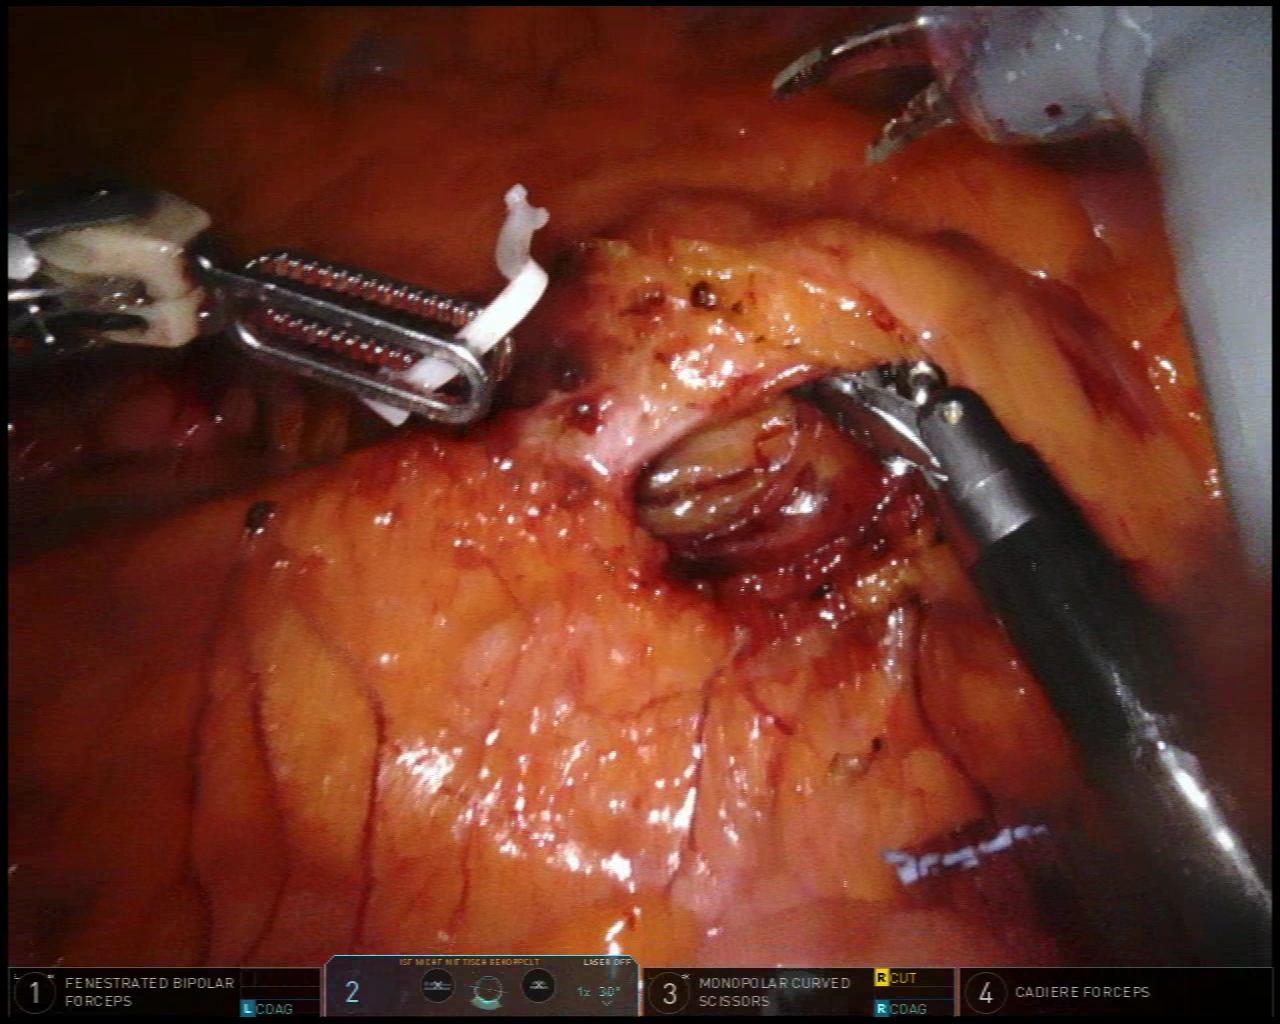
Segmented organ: inferior_mesenteric_artery
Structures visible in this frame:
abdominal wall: no
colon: no
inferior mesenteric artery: yes
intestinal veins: no
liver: no
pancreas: no
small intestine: yes
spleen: no
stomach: no
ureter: no
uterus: no
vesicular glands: no